Chest X-ray:
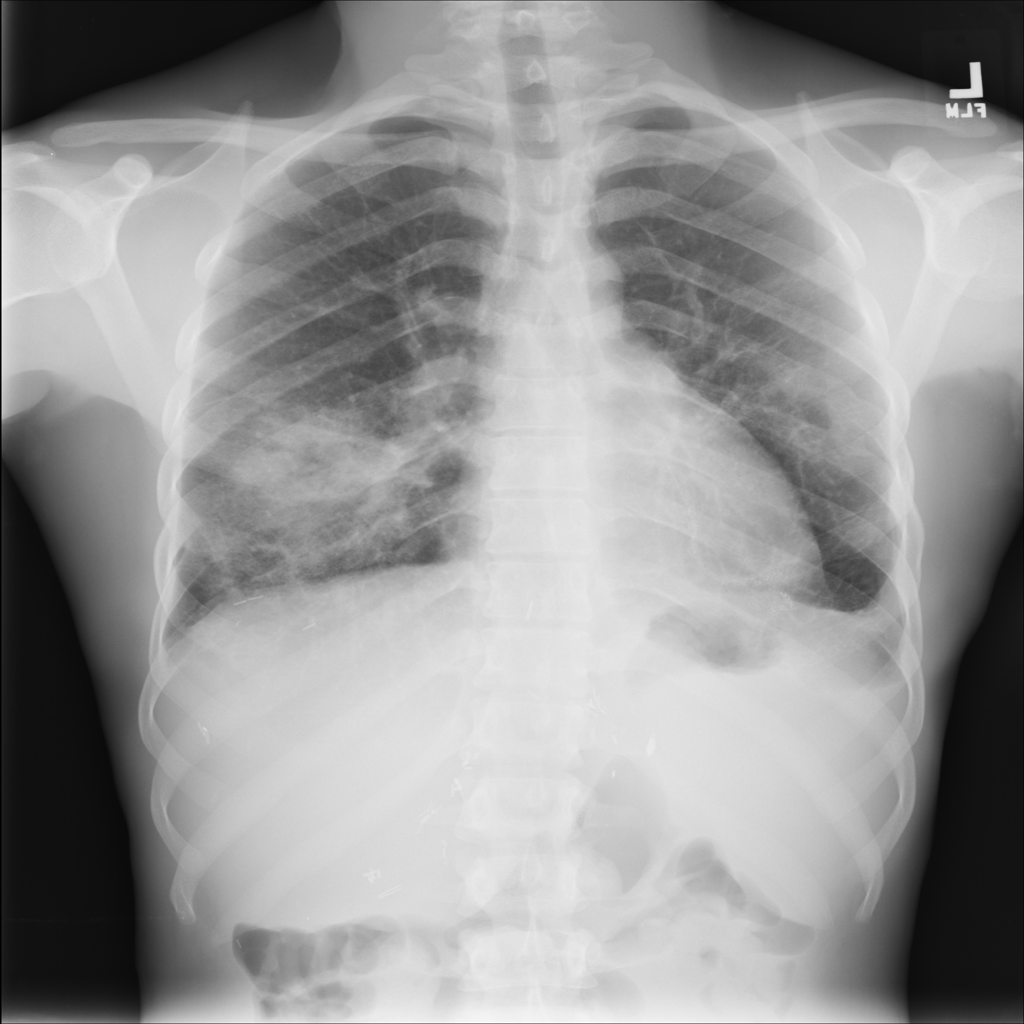
Findings: Consolidation, Pleural Thickening
No abnormal finding: no